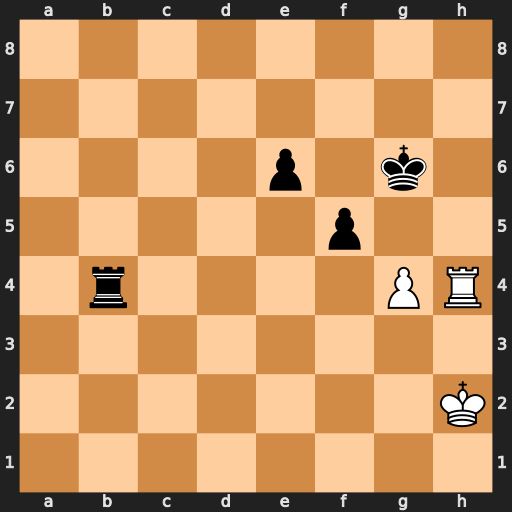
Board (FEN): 8/8/4p1k1/5p2/1r4PR/8/7K/8
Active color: w
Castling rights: -
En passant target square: -
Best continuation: gxf5+ Kxf5 Rxb4